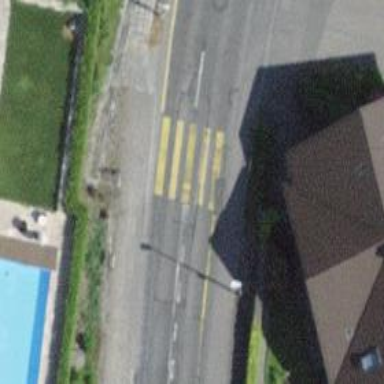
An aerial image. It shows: Uncontrolled zebra crossing with notable zebra markings.